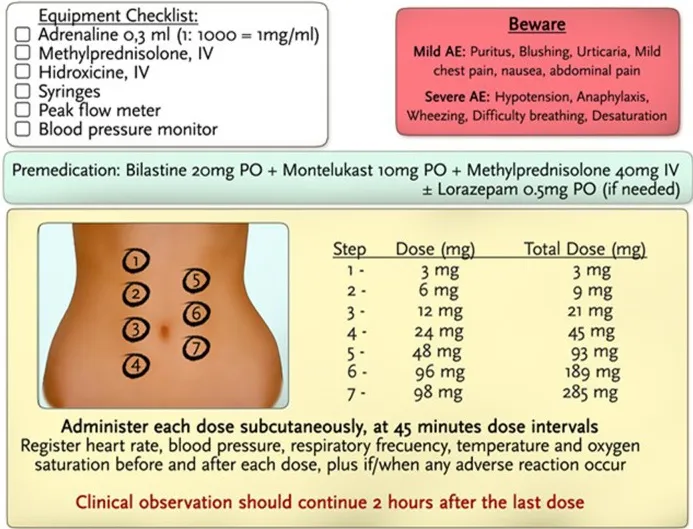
Desensitization protocol for volanesorsen.
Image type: medical_photograph (other_medical_photograph)